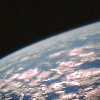
Label: cloud